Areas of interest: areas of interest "Soccer Field"
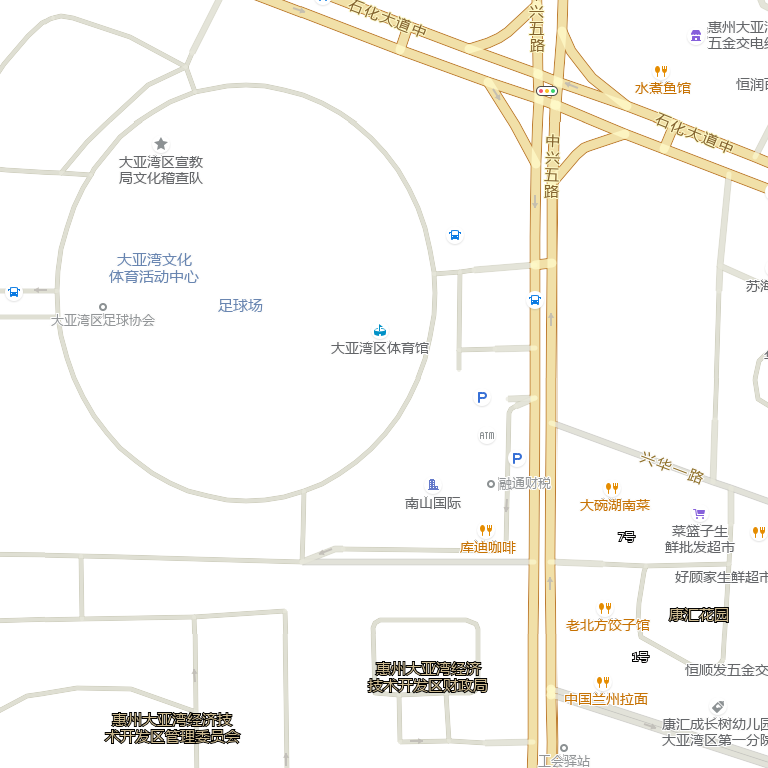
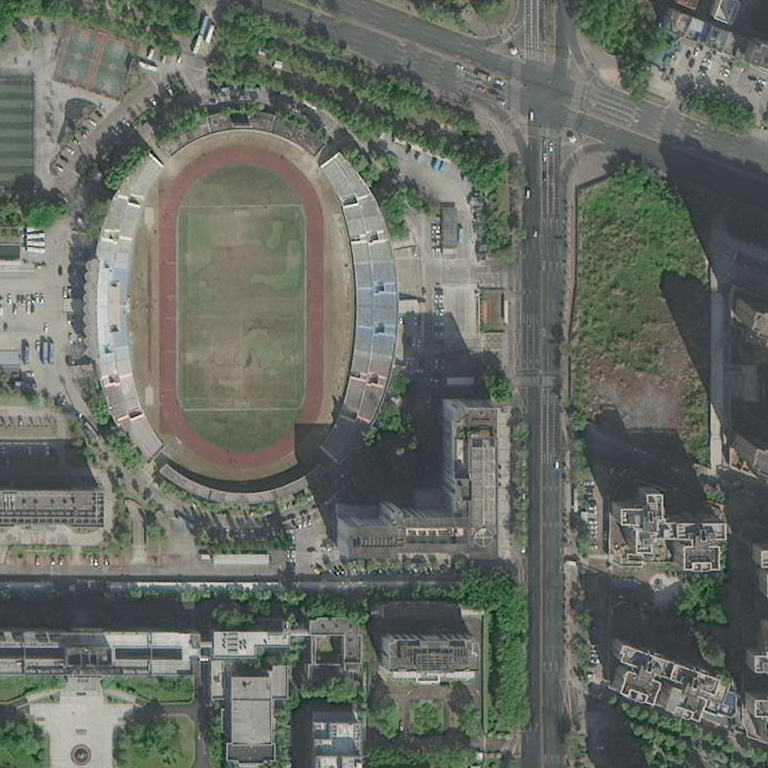